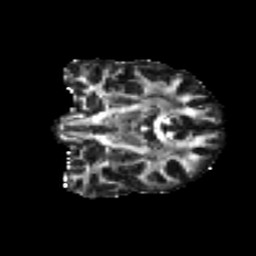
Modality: FA
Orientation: coronal
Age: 29
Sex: male
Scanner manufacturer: ge
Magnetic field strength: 3 T
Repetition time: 7.8 s
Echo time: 0.0611 s